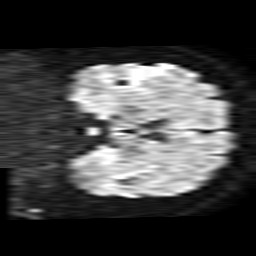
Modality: TRACE
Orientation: coronal
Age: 48
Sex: male
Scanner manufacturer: philips
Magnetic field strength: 1.5 T
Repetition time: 3.679 s
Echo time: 0.09411 s